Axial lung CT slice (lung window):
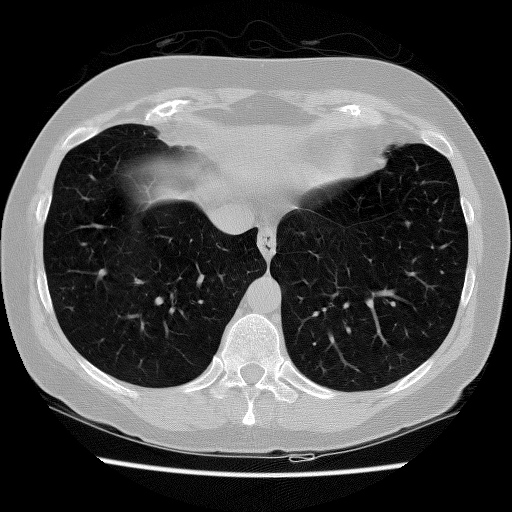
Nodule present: no